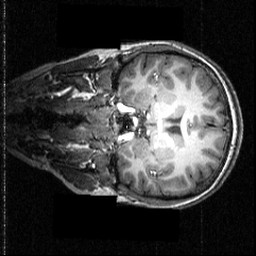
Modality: T1w
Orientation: coronal
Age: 20
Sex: female
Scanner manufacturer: siemens
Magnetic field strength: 3.951 T
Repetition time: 1.5 s
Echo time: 0.00335 s